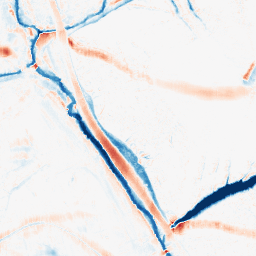
Category: morphological
Decomposition family: morphological_ellipse
Decomposition parameters: operation: average
width: 20
height: 10
Upsampling method: sinc_blackman
Upsampling parameters: scale: 2
kernel_size: 16
Upsampling scale: 2